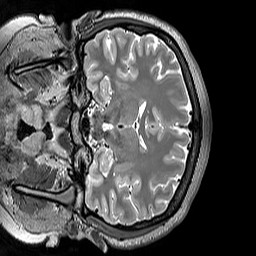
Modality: T2w
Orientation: coronal
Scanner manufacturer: siemens
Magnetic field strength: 3 T
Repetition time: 3.2 s
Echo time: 0.406 s